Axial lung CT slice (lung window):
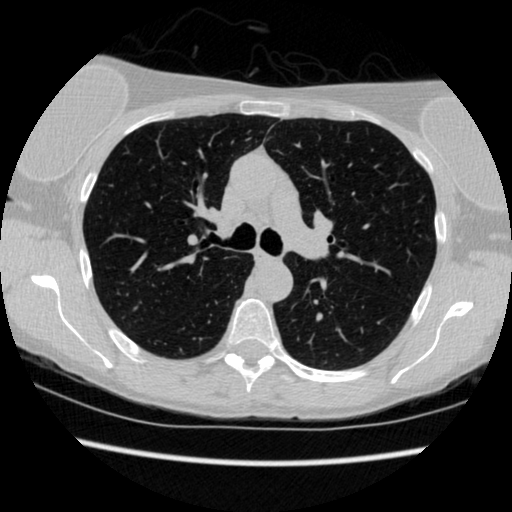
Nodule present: no